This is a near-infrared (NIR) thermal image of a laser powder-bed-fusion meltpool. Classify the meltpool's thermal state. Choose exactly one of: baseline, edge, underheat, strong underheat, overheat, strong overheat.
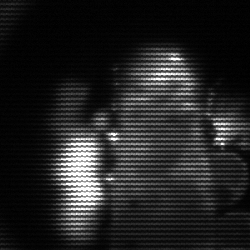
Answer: strong underheat